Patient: sex F, age 66
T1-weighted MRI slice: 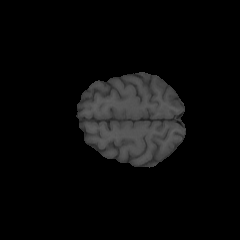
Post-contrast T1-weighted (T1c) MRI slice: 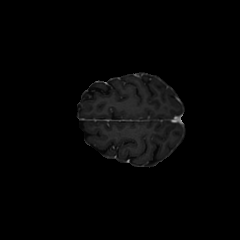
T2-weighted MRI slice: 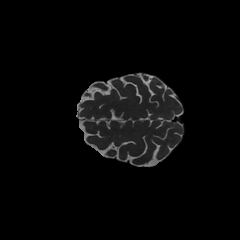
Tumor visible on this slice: no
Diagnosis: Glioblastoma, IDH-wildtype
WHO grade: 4